Interaction volume radius: 5 \u00c5
Interaction volume height: 25 \u00c5
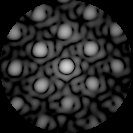
Disorder parameter: 0.1994